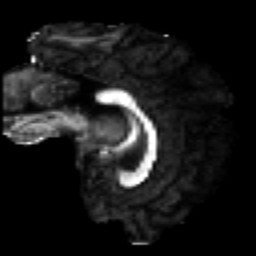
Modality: FA
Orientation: sagittal
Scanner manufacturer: ge
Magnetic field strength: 3 T
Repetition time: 7.98 s
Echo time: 0.0701 s